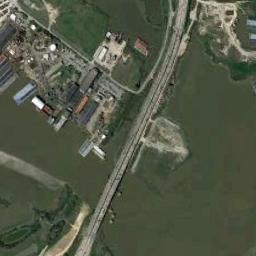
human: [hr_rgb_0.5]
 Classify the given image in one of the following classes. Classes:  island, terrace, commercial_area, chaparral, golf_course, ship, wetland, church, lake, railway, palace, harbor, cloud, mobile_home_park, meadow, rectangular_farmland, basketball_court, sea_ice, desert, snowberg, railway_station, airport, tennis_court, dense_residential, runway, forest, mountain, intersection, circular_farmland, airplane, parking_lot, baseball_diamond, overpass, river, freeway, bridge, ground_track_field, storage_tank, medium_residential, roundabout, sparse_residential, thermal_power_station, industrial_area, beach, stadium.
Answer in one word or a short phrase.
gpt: bridge